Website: lowes
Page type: account-selection
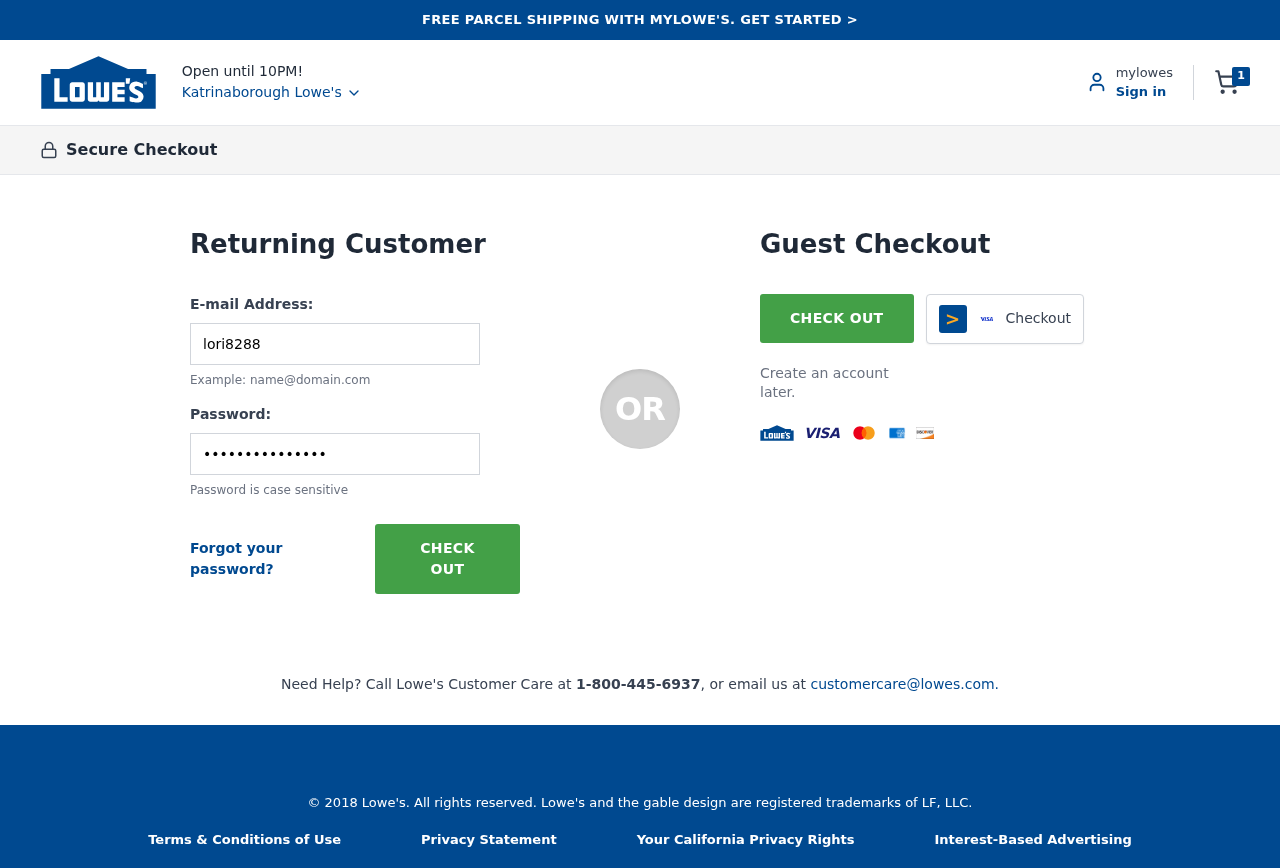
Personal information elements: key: PII_CITY
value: Katrinaborough Lowe's
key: PII_LOGIN_USERNAME
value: lori8288
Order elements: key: ORDER_NUM_ITEMS
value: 1